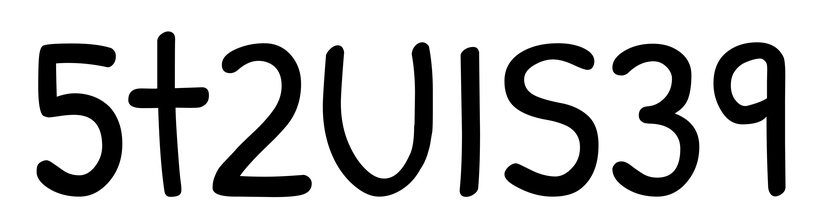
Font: PatrickHand-Regular